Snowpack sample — Snodgrass Mountain, Crested Butte, Colorado (2/4/25, 12:06 PM MST)
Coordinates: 38.923, -106.968
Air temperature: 35 °F
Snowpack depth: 80 cm
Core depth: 70 cm
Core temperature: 32 °F
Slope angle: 14°, slope face: 78°
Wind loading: low
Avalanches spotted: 0
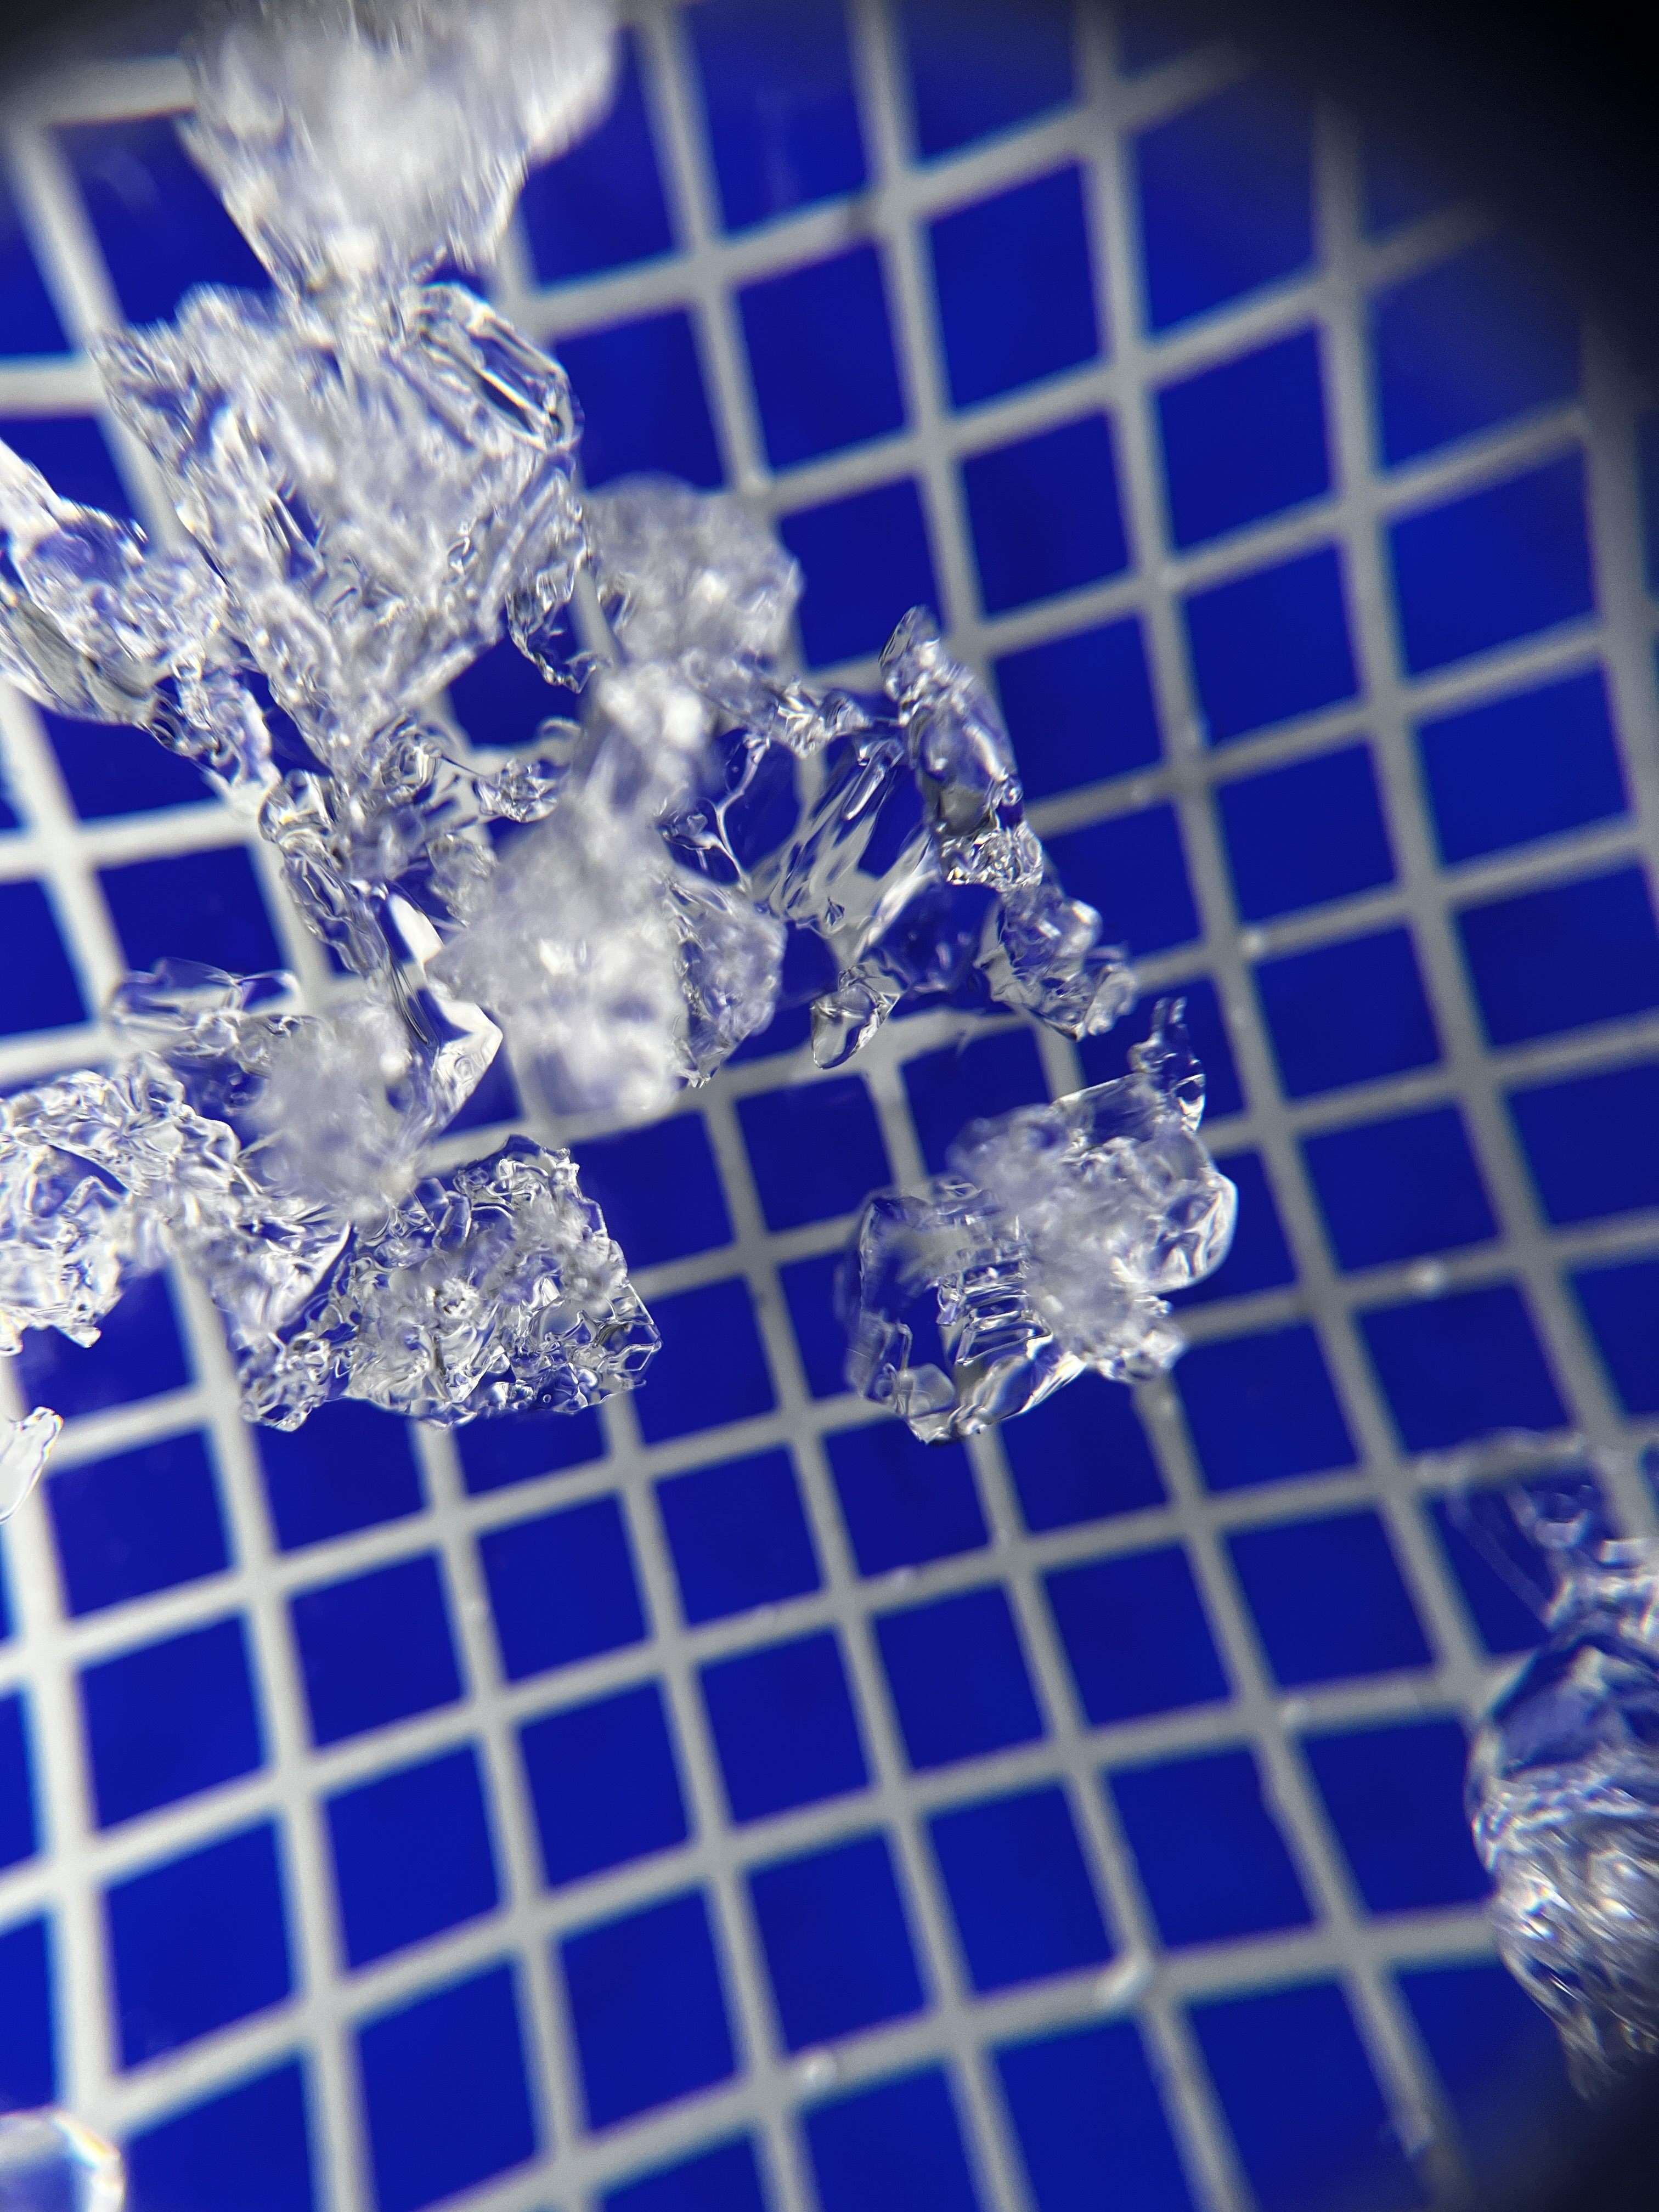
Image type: magnified_profile
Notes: No avalanches nearby, unusually warm weather for the last month reported by residents, Collected 25 yards from treeline